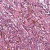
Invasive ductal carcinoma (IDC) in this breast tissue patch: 0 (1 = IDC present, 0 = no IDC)